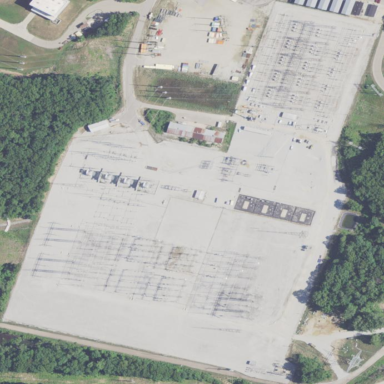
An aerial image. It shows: Outdoor power substation. The substation functions at the generation level. It is enclosed by fence.